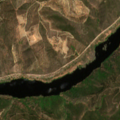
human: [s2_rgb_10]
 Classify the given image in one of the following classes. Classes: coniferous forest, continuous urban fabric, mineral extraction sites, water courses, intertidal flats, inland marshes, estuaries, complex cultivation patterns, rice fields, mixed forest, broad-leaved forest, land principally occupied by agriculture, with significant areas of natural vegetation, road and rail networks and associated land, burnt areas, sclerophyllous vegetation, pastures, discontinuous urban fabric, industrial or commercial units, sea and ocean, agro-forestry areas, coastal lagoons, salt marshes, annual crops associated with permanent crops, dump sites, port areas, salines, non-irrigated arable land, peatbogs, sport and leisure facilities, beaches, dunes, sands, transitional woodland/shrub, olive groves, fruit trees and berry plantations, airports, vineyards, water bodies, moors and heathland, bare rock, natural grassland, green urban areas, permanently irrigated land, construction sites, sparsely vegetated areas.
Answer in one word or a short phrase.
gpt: broad-leaved forest, sclerophyllous vegetation, transitional woodland/shrub, water courses